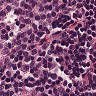
Metastatic tissue present: no